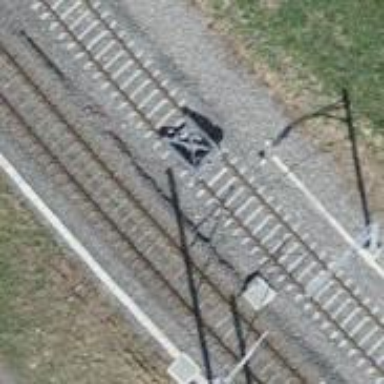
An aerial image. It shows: Railway buffer stop.